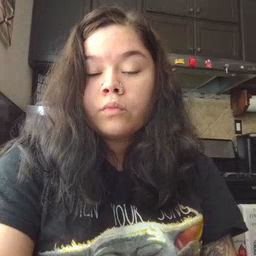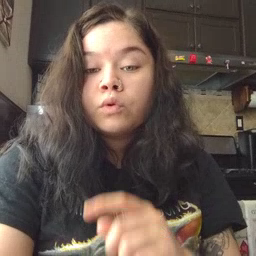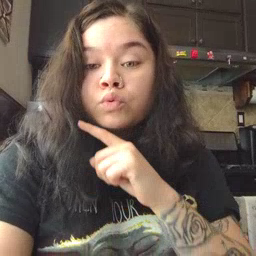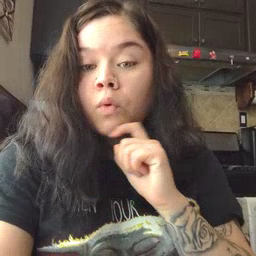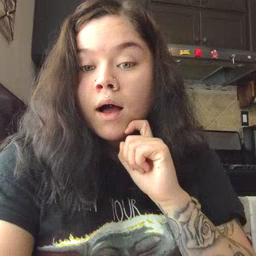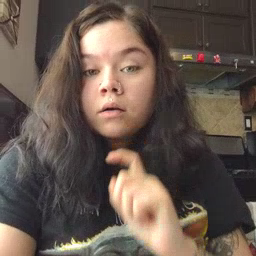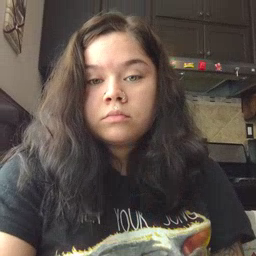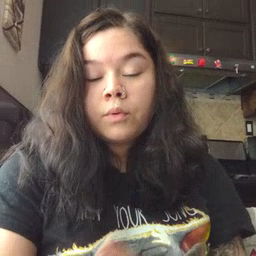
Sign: dry